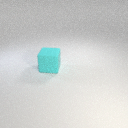
large cyan rubber cube